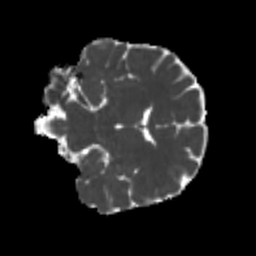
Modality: MD
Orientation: coronal
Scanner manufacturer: siemens
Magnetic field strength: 3 T
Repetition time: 4 s
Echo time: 0.0594 s